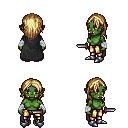
a pixel art fantasy rpg character, female body template, orc, green skin, black cape, gold greaves, blonde long hairstyle, white cloth bandages, metal boots, dagger, four views (front, back, left, right), 2x2 character sprite sheet, small pixel art, hard edges, no anti-aliasing